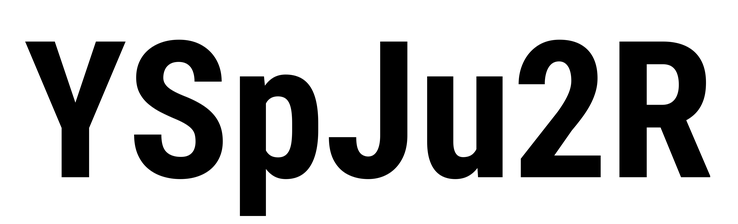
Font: Roboto_Condensed_Bold